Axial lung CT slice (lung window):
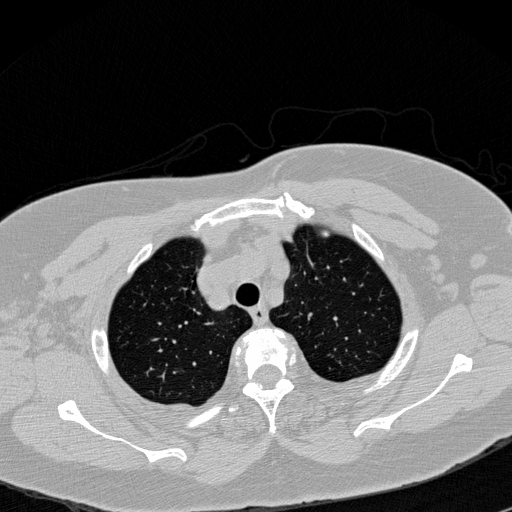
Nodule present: no